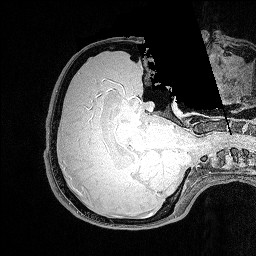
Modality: FLASH
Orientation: axial
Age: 23
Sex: female